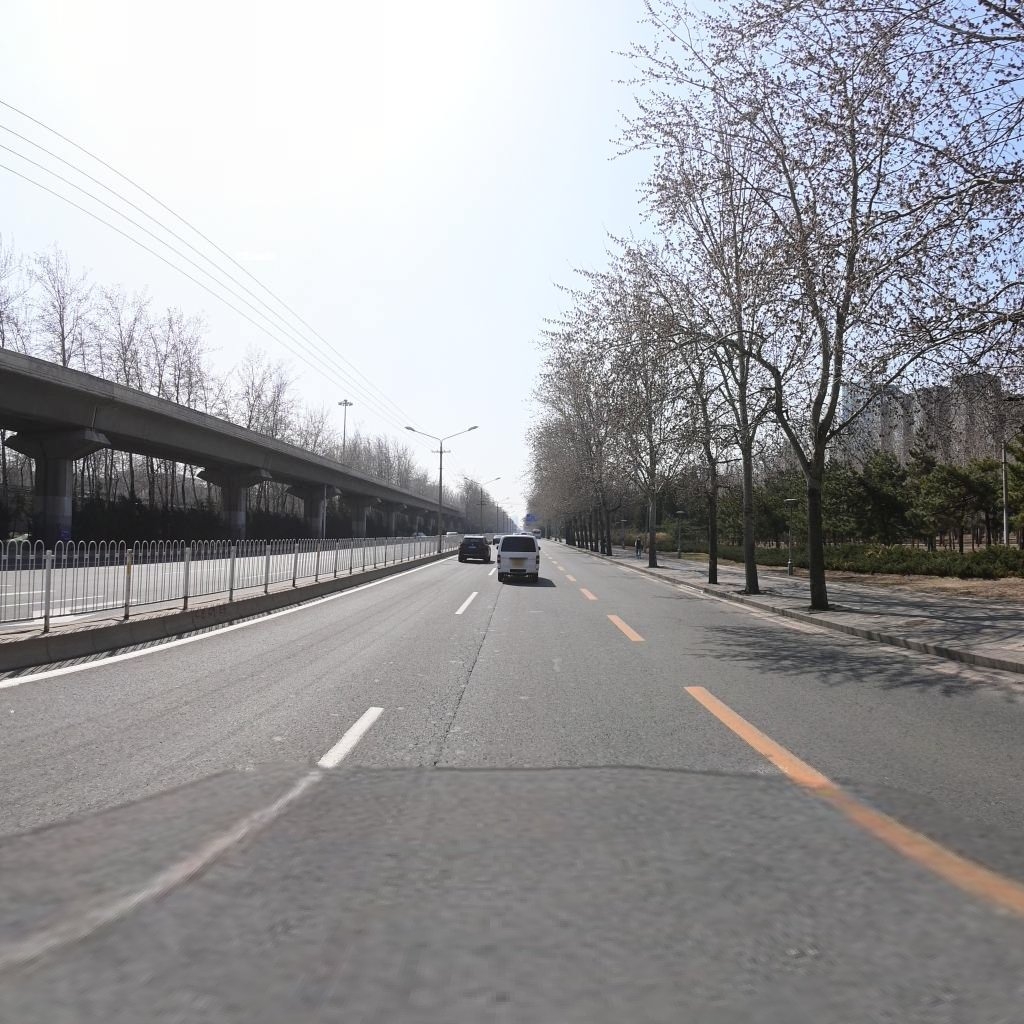
Region: Chaoyang
Road damage annotations: longitudinal crack